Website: macys
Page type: account-dashboard
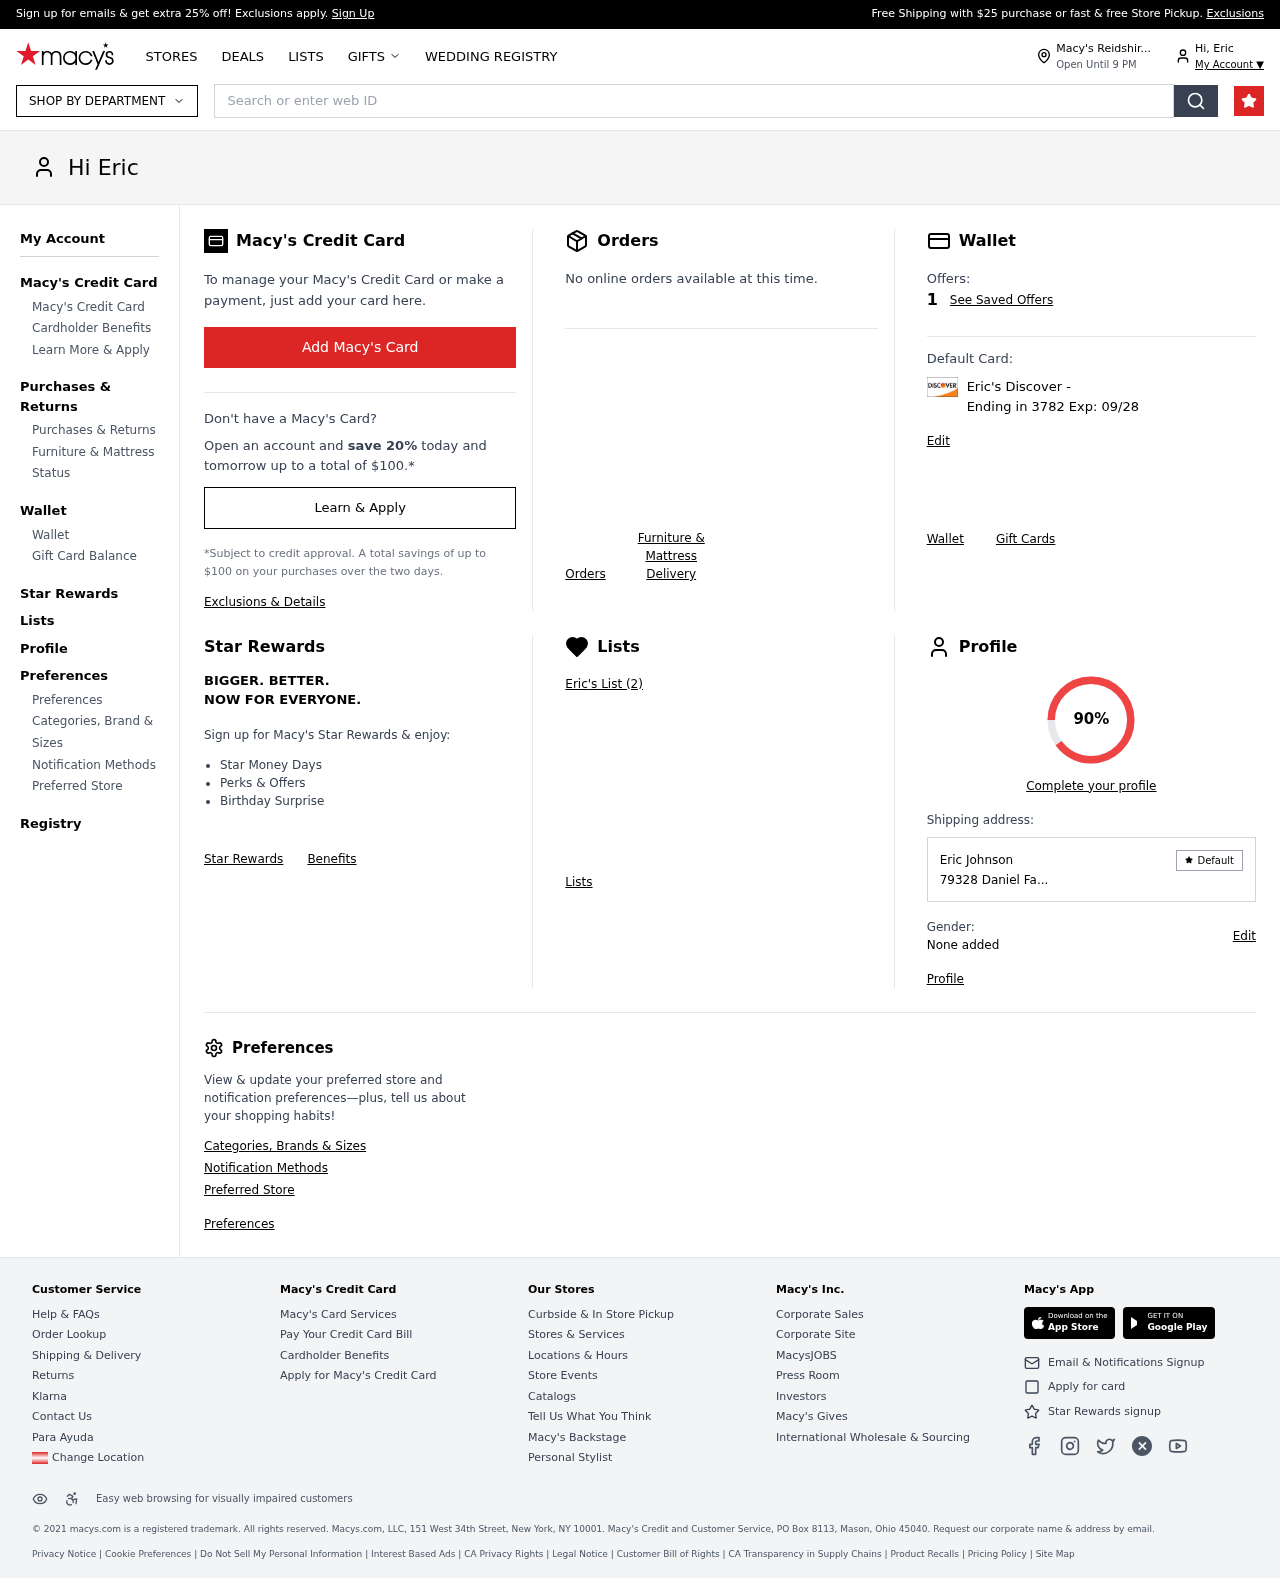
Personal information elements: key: PII_CARD_LAST4
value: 3782
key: PII_CARD_TYPE
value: Discover
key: PII_CITY
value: Reidshir
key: PII_FIRSTNAME
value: Eric
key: PII_FULLNAME
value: Eric Johnson
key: PII_STREET
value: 79328 Daniel Fa
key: PII_CARD_EXPIRY
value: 09/28
Search elements: key: HEADER_SEARCH
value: Search or enter web ID